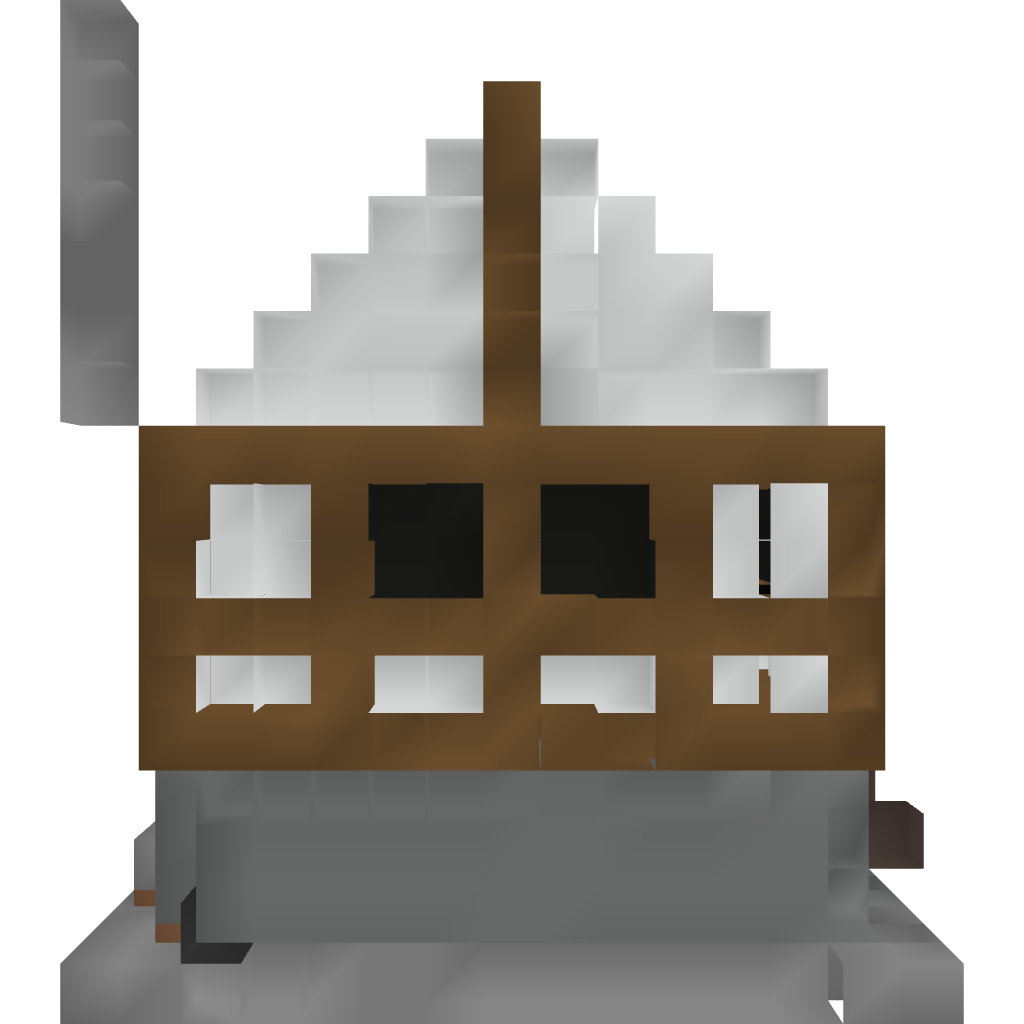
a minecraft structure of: Medieval Style House